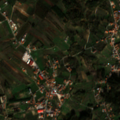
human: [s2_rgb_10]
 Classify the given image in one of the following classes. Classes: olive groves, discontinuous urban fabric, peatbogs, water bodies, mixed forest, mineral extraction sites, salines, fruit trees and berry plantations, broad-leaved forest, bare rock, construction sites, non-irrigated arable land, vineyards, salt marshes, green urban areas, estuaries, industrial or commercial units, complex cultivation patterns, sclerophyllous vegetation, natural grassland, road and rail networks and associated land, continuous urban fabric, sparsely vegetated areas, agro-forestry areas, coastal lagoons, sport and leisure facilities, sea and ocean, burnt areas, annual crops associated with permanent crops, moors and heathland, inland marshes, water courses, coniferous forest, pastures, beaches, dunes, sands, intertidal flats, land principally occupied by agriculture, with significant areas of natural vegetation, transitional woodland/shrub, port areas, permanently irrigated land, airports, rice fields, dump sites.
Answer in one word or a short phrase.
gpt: fruit trees and berry plantations, complex cultivation patterns, land principally occupied by agriculture, with significant areas of natural vegetation, mixed forest